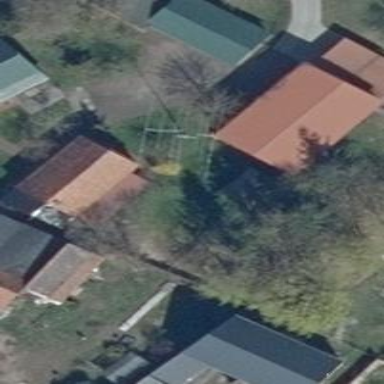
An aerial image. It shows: Simple house.